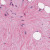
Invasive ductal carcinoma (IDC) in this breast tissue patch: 1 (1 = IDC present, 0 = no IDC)